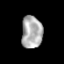
Tissue: prostate
Cell type: Epithelial cells
Senescence score: 0.3305
Nuclear area (px): 664
Mean DAPI intensity: 172.892